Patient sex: M
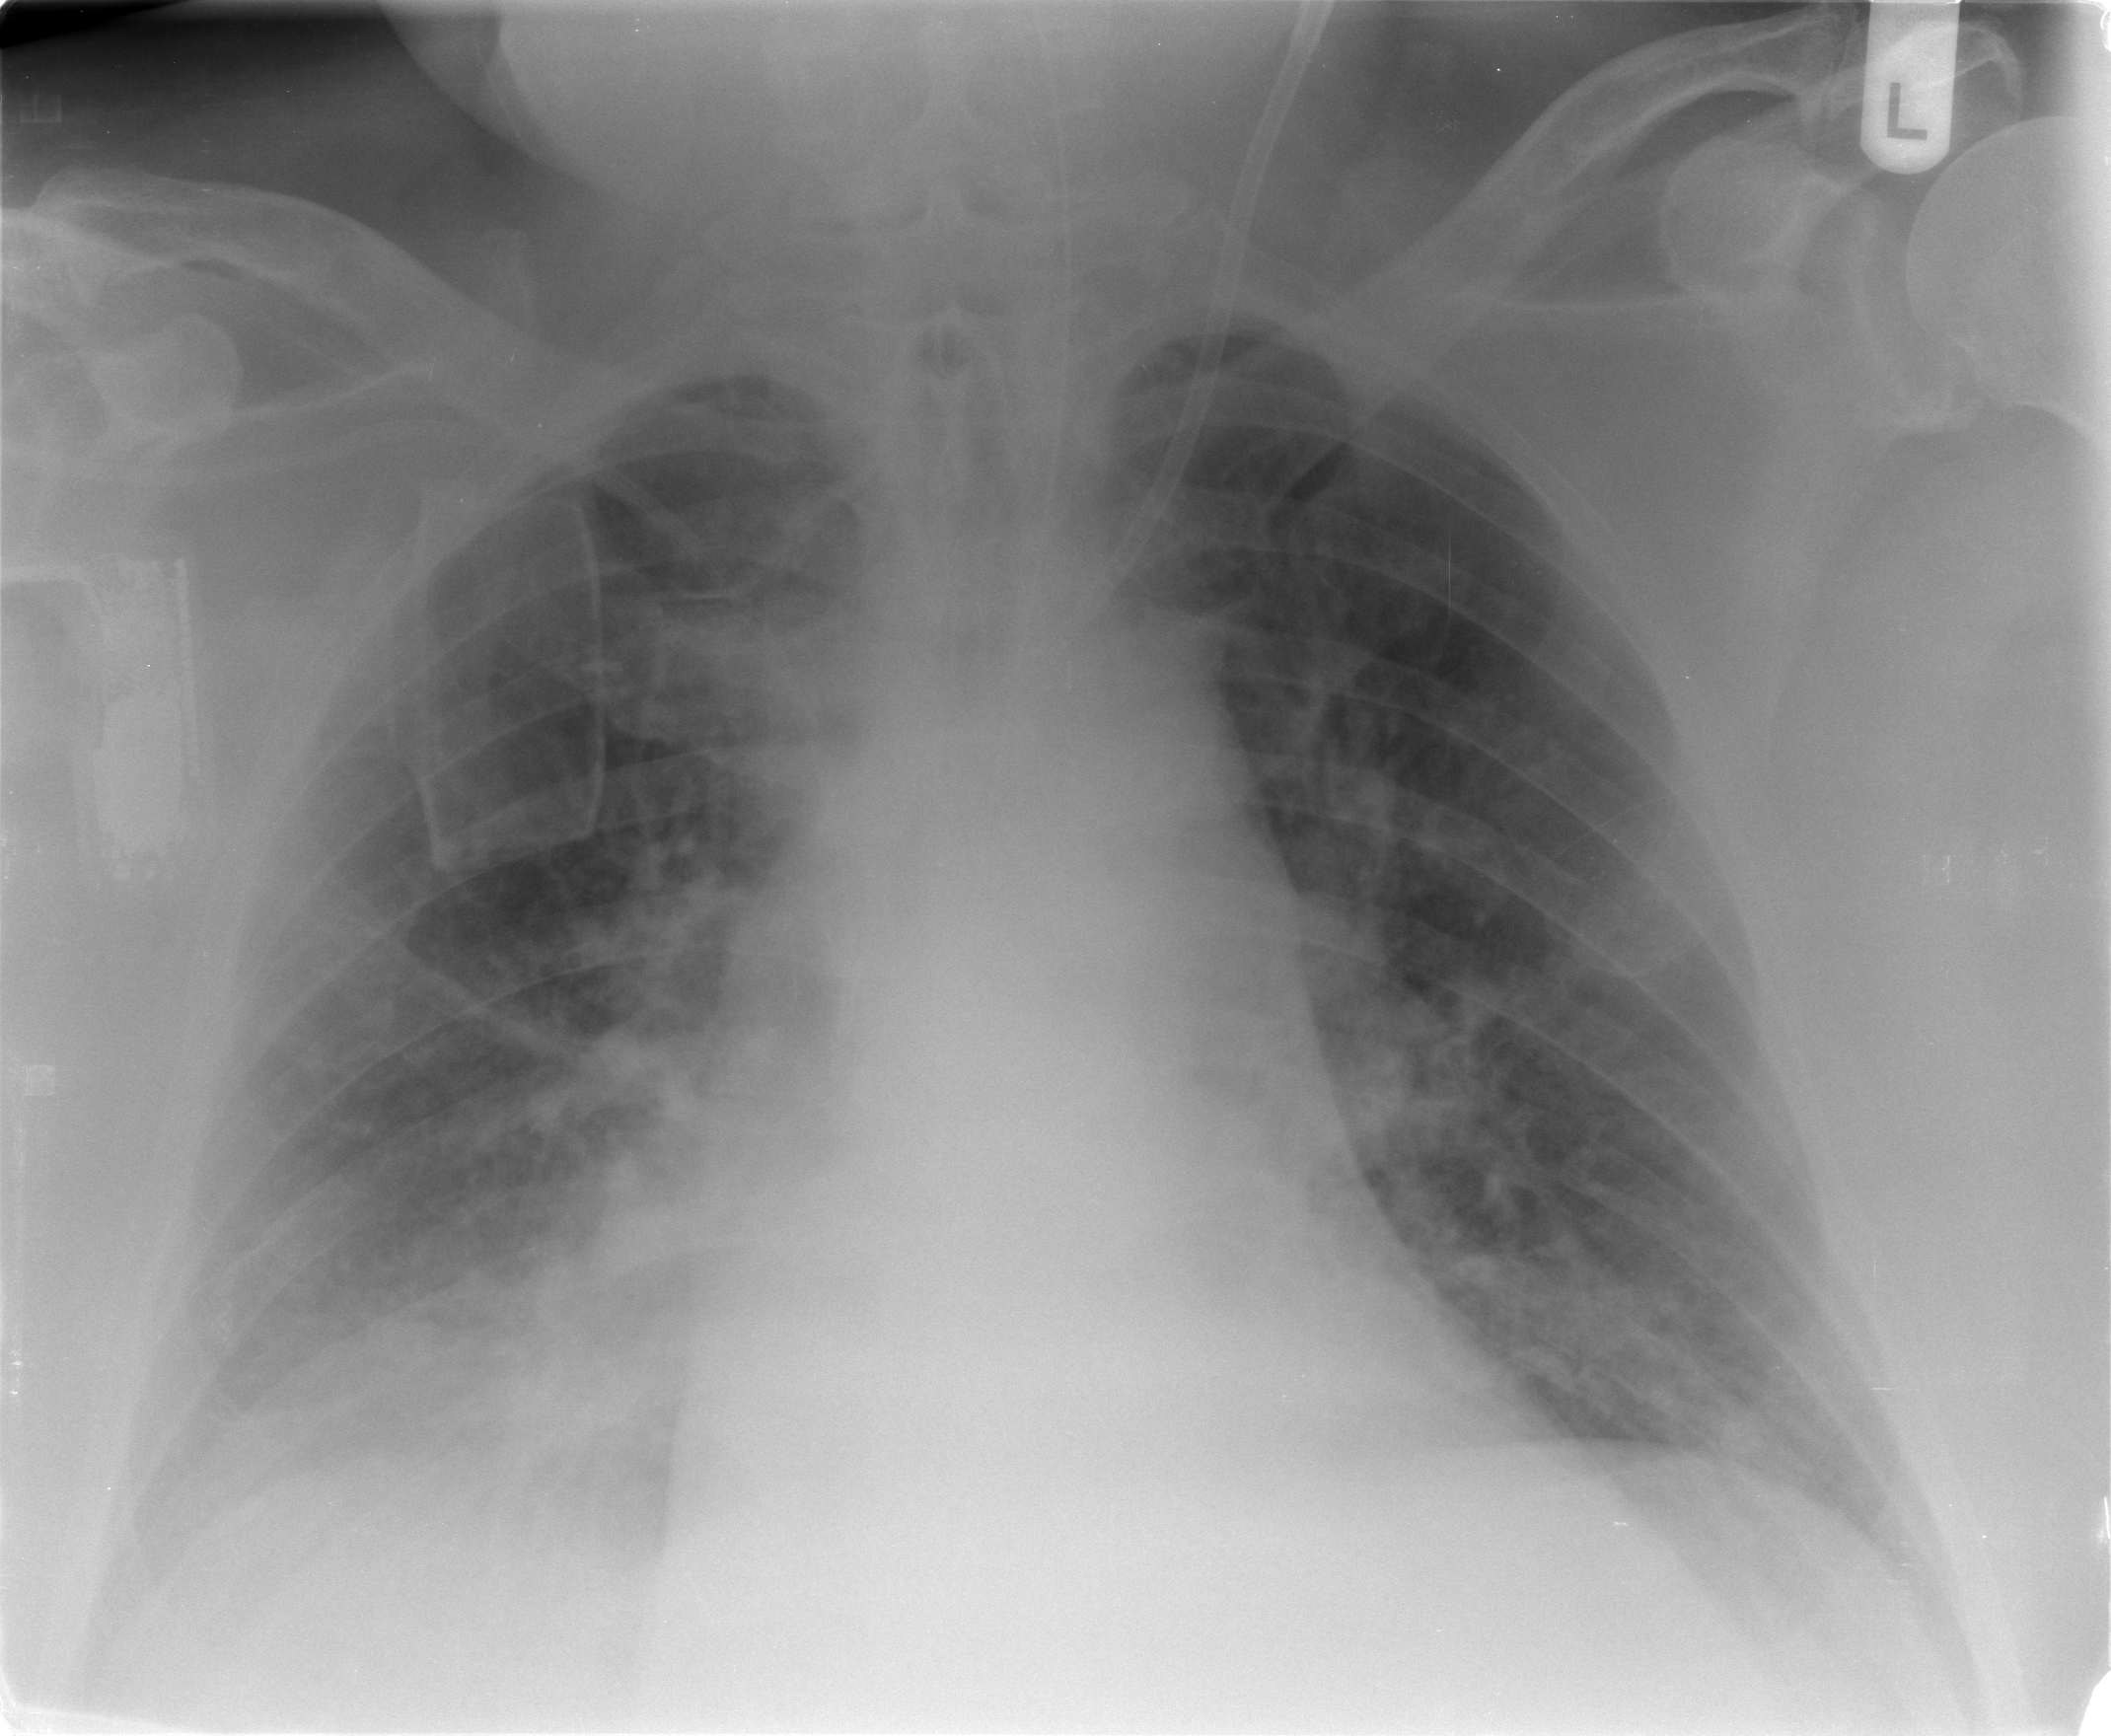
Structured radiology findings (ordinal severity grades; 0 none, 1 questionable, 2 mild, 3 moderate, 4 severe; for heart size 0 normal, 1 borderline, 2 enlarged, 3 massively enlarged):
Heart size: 2
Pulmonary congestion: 2
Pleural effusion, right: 3
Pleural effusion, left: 1
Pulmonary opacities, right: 3
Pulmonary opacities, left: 0
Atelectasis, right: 3
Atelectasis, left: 2